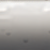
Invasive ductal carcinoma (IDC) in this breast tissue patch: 0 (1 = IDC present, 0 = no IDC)